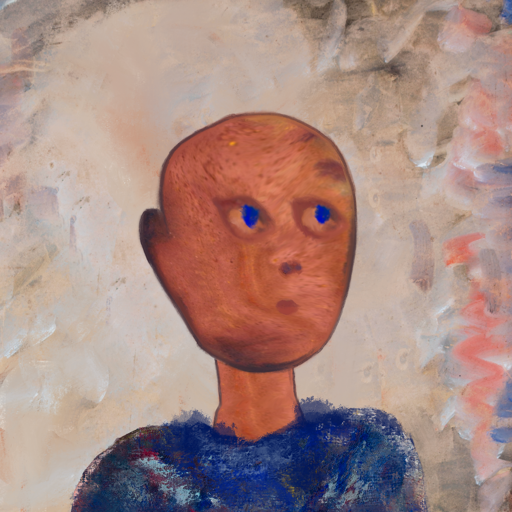
Background: Roy_Bahadur, Head And Neck Side: Mother_And_Son_Mother, Face Side: Mother_And_Son_Mother, Bust: Irani, Hair Side: Blank, Head Accessory: Blank, Second Necklace: Blank, Necklace: Blank, Baby: Blank